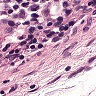
Metastatic tissue present: yes